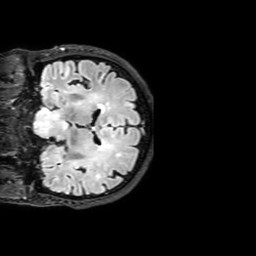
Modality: FLAIR
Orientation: coronal
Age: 65
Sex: male
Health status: ill
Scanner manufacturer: philips
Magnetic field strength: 3 T
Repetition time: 4.8 s
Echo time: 0.3016 s